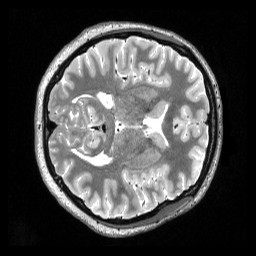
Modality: T2w
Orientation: axial
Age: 25
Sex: female
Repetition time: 3.2 s
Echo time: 0.563 s